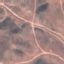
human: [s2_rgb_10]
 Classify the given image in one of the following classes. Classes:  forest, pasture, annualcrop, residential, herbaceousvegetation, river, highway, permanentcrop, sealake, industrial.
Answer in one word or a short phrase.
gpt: HerbaceousVegetation